Question: How can I add a star with other color in placeholder for '<input type="text" />' like this?

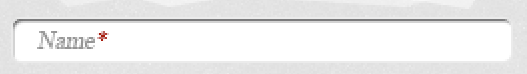
Answer: <URL>
'''
::-webkit-input-placeholder:after {
content: "*";
color: red;
}
'''